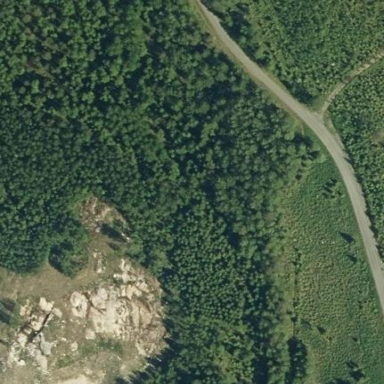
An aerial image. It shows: Quarry area.